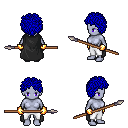
a pixel art fantasy rpg character, female body template, dark elf, purple skin, black cape, white pants, blue curly afro hairstyle, gold gloves, spear, four views (front, back, left, right), 2x2 character sprite sheet, small pixel art, hard edges, no anti-aliasing